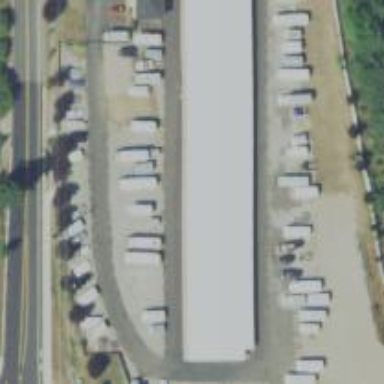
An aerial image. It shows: Commercial area with storage rental shop.